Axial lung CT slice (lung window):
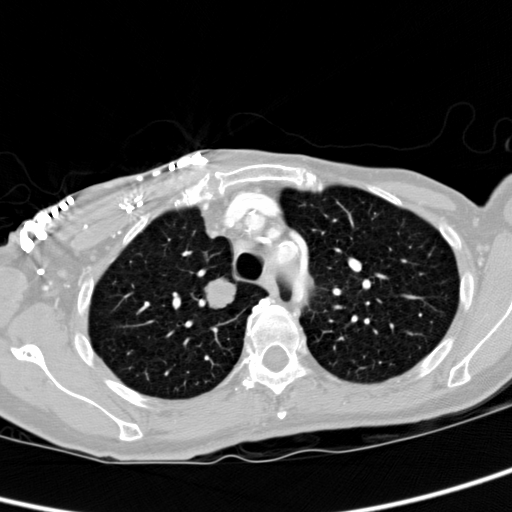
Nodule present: yes
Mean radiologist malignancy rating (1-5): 4.25